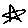
Label: star